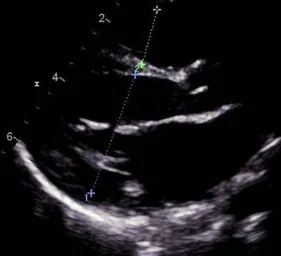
Changes in echocardiogram with follow-up time: parasternal long axis view indicated left ventricular end-diastolic dimension increased within 1, 2, and 5 years.
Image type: radiology (ultrasound)